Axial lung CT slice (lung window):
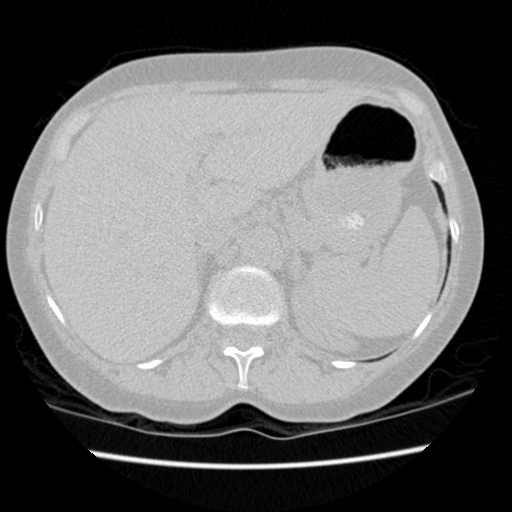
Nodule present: no